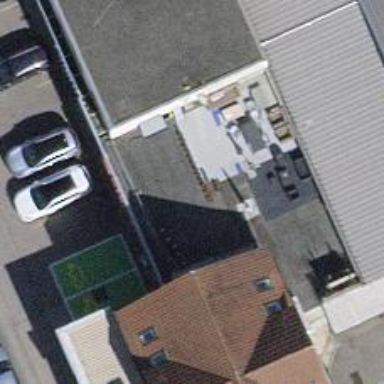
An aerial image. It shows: Shop that sells cars.